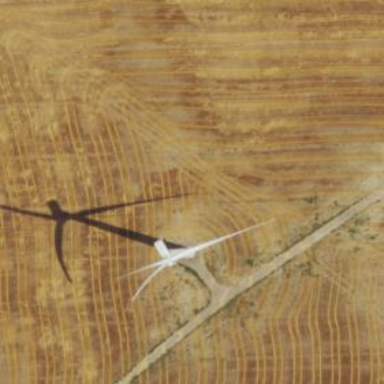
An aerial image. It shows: Wind generator in the form of horizontal axis wind turbine.